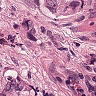
Metastatic tissue present: yes